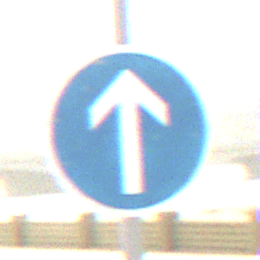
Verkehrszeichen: VorgeschriebeneFahrtrichtungGeradeaus
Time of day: MorningAfternoon
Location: Outdoor (Suburban)
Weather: PartlyCloudy
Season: NotSpecified
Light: Natural